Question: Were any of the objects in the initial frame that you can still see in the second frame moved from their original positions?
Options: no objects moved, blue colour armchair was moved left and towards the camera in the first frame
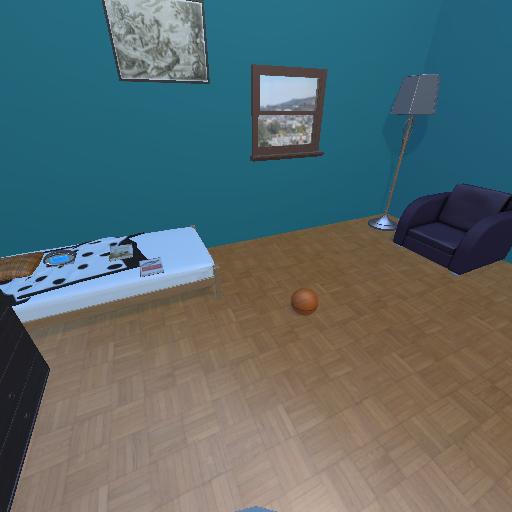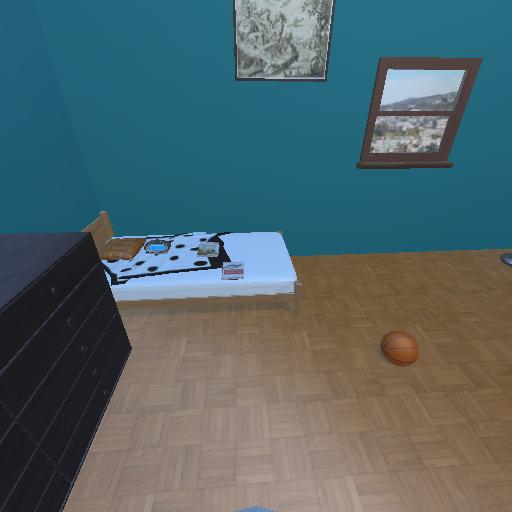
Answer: no objects moved